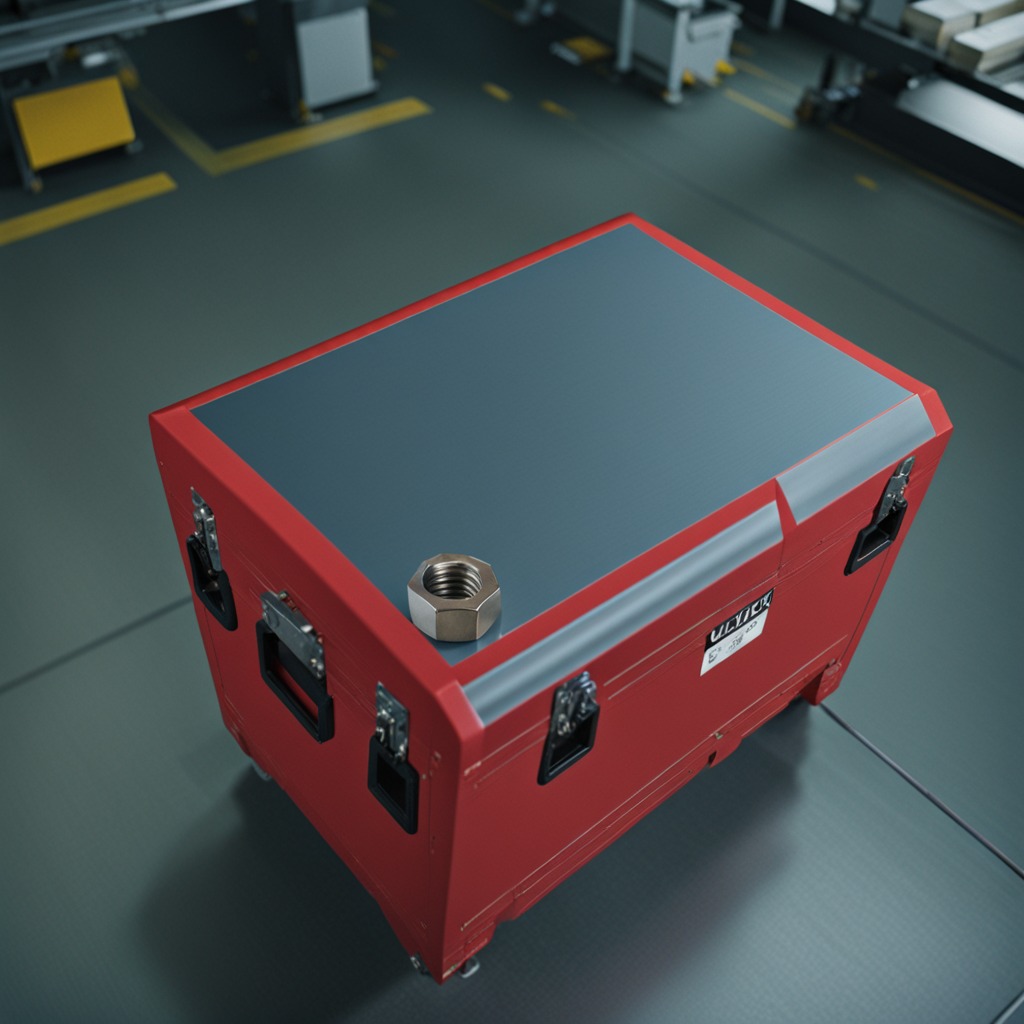
A metal nut is lying on the toolbox surface in an airplane hangar workshop 8K.